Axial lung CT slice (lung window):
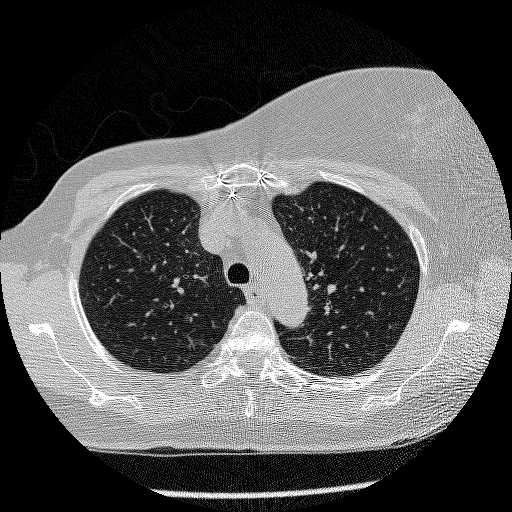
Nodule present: no